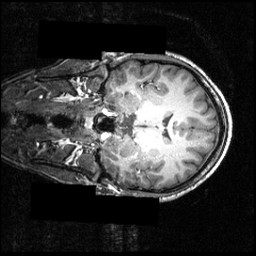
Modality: T1w
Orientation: coronal
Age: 24
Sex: male
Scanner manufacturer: siemens
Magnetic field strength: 3.951 T
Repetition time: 1.5 s
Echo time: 0.00335 s